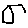
Label: house